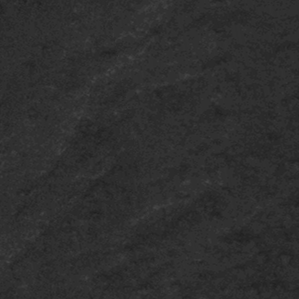
Label: frost